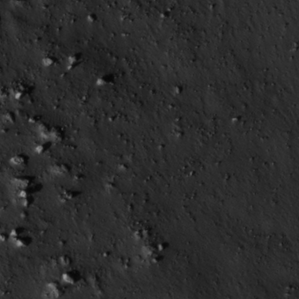
Label: non_frost